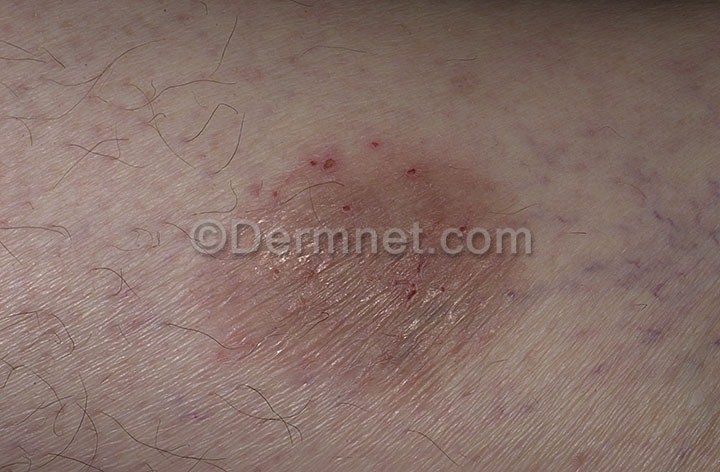
Disease: Eczema Photos